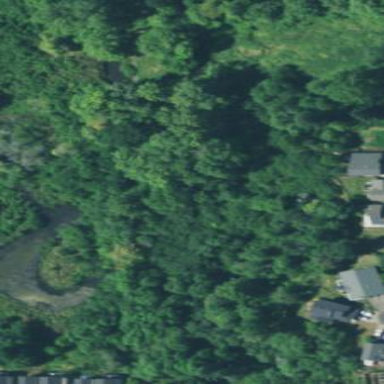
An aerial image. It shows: Nature reserve in woodland area.